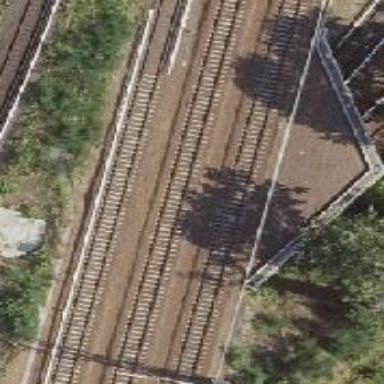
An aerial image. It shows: Light rail railway with bottom electrified rail.